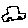
Label: car